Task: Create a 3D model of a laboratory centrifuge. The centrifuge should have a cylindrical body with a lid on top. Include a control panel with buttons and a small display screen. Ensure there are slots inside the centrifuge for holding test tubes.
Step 626:
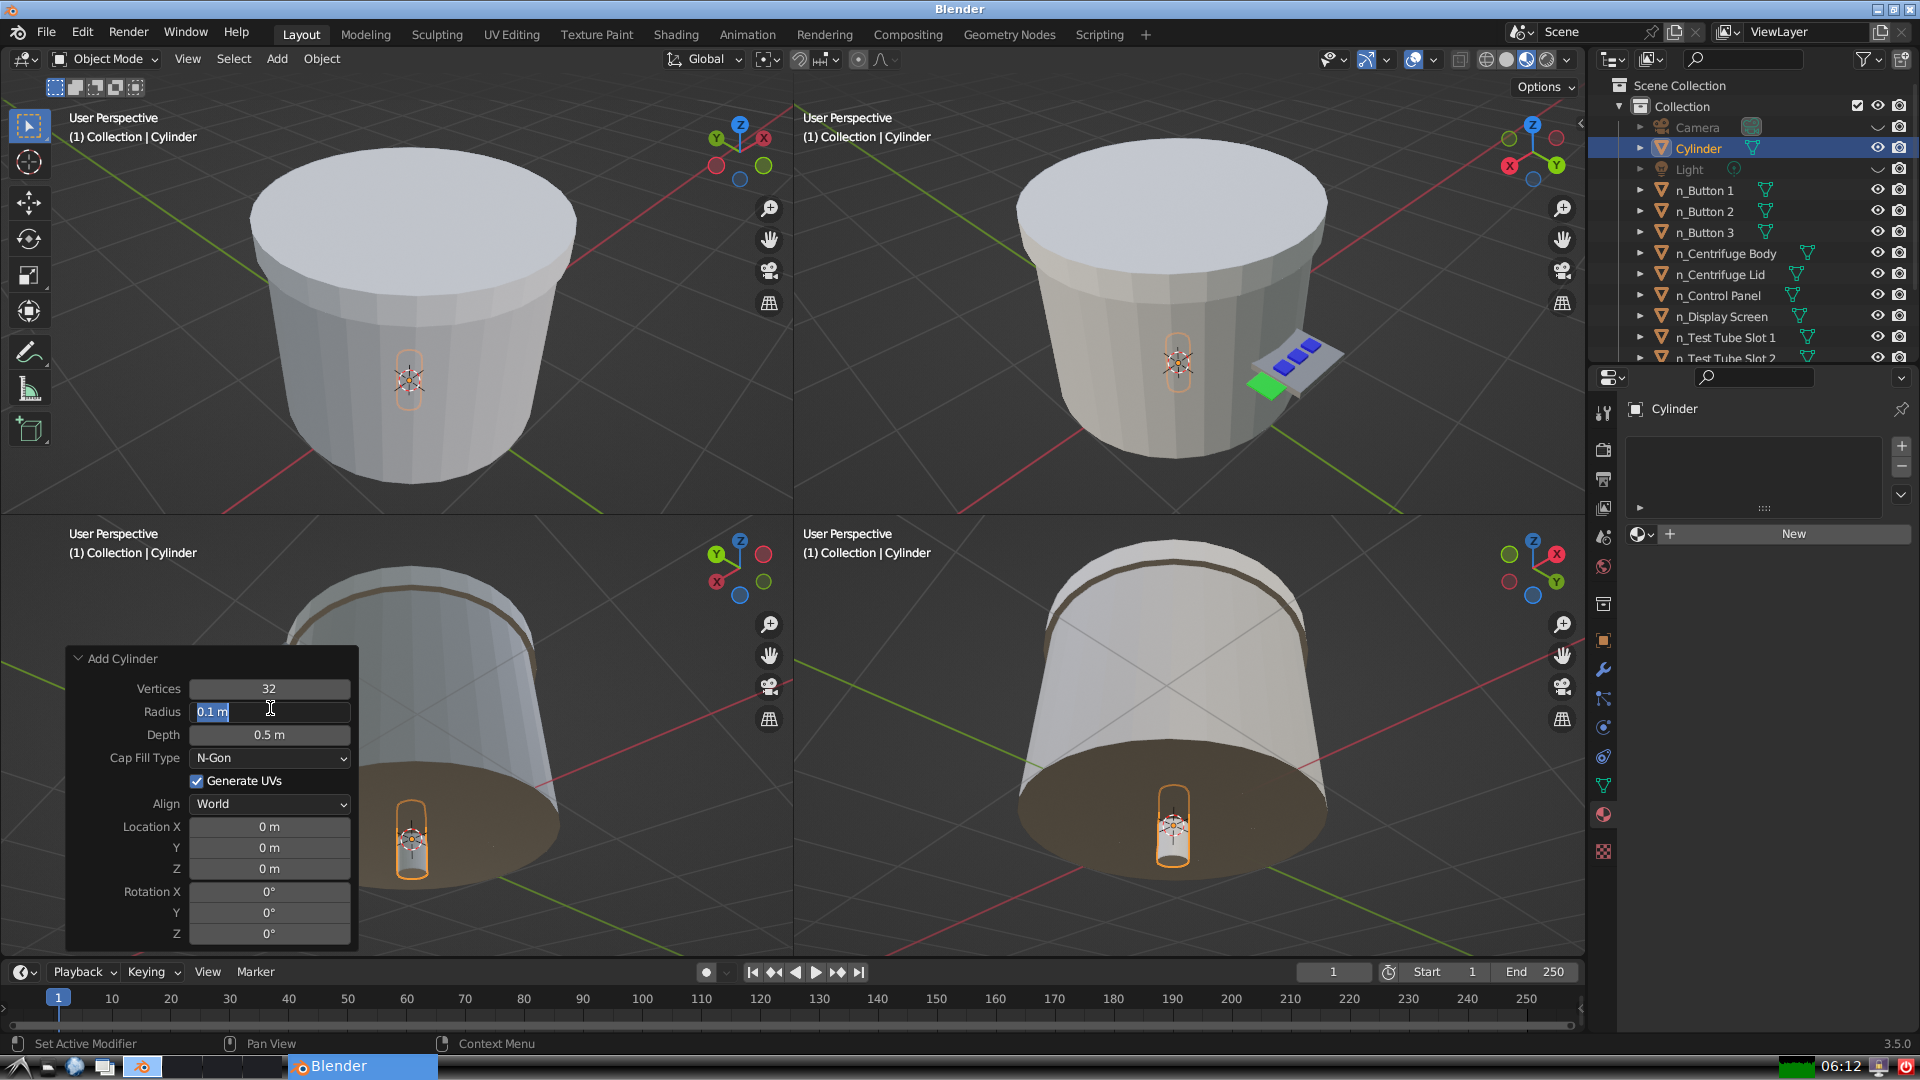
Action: input_text: 0.1